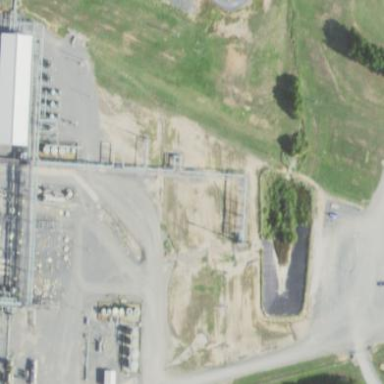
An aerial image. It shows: Industrial area used for gas-related purposes.